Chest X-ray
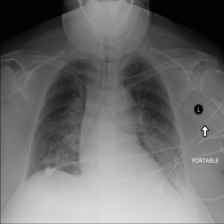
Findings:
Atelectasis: positive
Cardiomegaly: negative
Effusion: positive
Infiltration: positive
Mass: negative
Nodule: negative
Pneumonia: negative
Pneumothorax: negative
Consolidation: negative
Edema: negative
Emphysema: negative
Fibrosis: negative
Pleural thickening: negative
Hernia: negative